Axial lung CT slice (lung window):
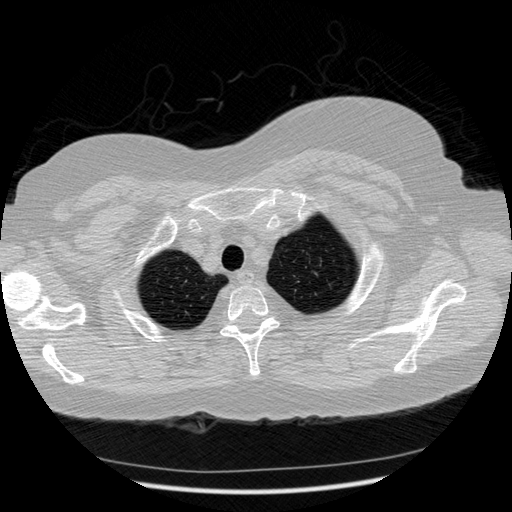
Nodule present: no